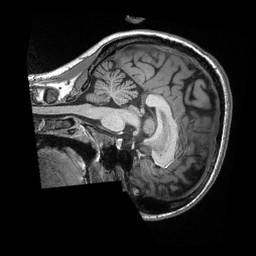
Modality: T1w
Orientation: sagittal
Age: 28
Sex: female
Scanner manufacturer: siemens
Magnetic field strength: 3 T
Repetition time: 2.3 s
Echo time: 0.00308 s